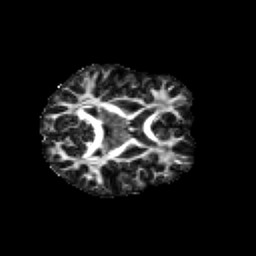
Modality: FA
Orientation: axial
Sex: female
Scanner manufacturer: siemens
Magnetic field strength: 3 T
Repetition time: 5 s
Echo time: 0.071 s